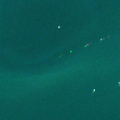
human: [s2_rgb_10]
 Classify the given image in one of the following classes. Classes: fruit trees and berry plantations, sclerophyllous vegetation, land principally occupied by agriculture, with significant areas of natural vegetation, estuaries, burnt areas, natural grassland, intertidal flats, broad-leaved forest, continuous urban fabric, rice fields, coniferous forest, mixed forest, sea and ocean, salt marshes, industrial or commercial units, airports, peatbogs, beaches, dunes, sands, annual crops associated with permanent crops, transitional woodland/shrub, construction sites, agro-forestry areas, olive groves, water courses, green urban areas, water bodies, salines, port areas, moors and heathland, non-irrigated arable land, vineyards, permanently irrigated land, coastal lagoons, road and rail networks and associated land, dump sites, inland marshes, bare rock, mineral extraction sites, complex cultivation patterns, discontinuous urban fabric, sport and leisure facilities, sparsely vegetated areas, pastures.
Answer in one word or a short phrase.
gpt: water bodies